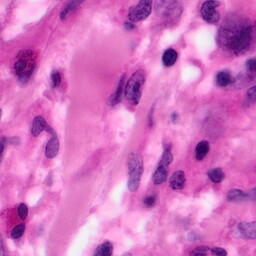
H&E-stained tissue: Pancreatic